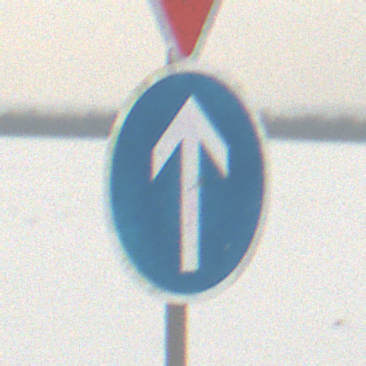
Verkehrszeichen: VorgeschriebeneFahrtrichtungGeradeaus
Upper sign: VorfahrtGewaehren
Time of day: MorningAfternoon
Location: Outdoor (Nature)
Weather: Overcast
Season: Winter
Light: Natural